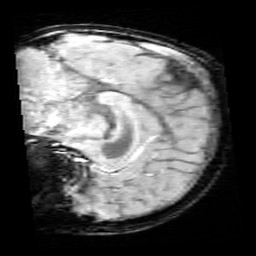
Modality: SWI
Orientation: sagittal
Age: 9
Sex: male
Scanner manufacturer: siemens
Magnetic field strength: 3 T
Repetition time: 0.027 s
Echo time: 0.02 s